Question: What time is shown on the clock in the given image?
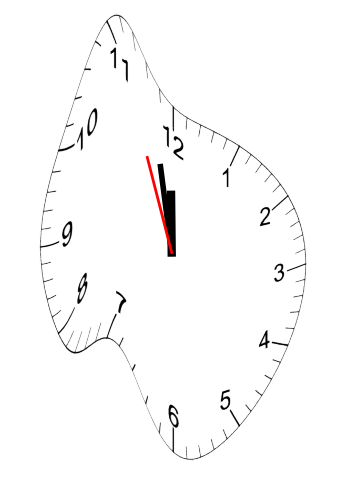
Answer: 11:57:56